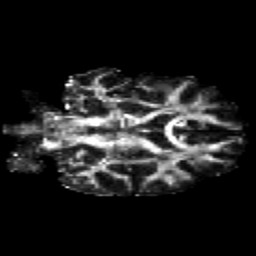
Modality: FA
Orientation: coronal
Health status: healthy
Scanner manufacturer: siemens
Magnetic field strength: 3 T
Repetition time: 12 s
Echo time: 0.092 s